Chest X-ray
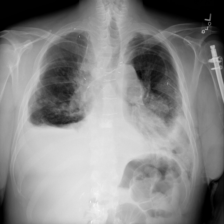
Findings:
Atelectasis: negative
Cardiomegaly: negative
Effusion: negative
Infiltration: negative
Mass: negative
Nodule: negative
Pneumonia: negative
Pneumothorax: positive
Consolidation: negative
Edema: negative
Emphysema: negative
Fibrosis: negative
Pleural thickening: negative
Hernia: negative